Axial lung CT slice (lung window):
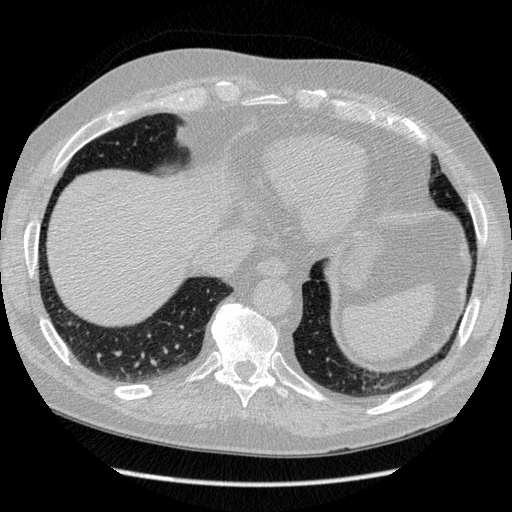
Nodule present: no